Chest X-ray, AP view. Patient: 21 years old, sex M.
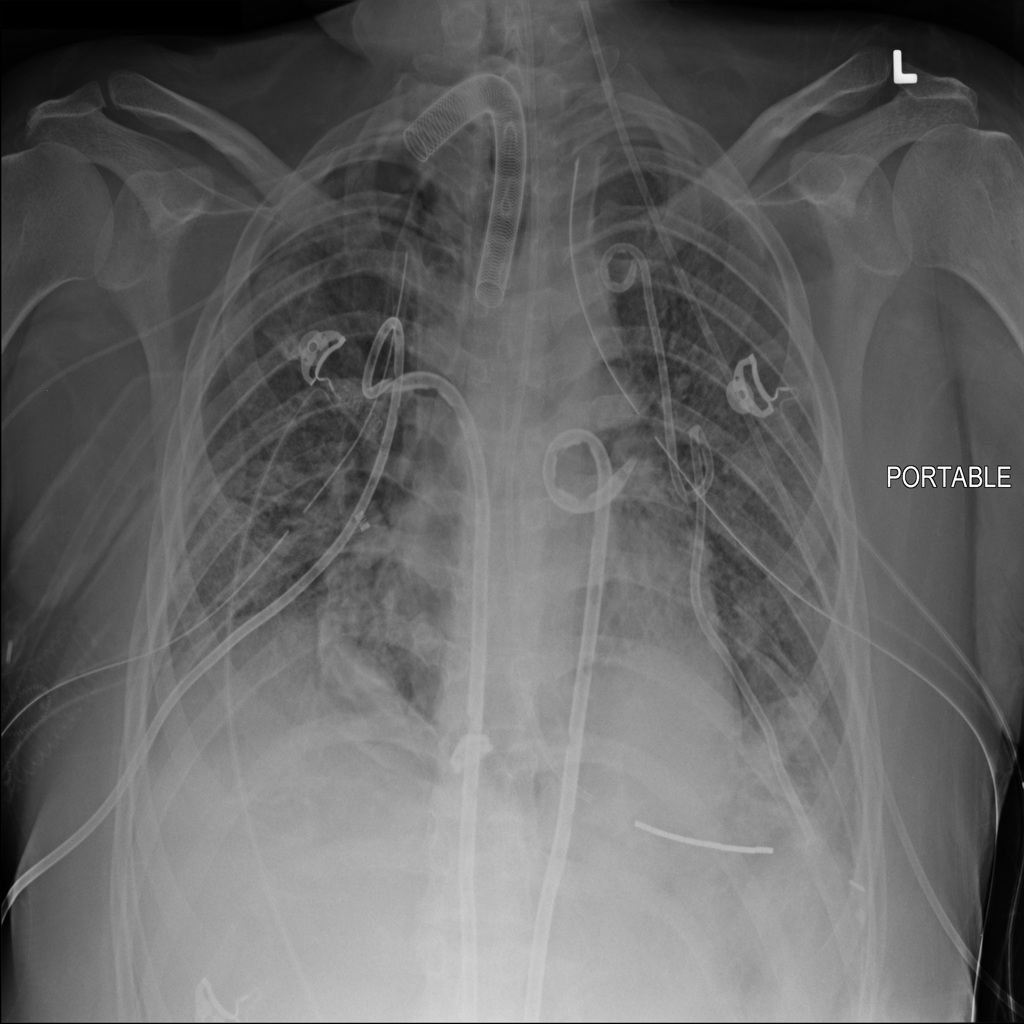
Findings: Infiltration, Pneumothorax